Question: I'm currently working with Crystal Report 13 (Visual Studio 2010) with C# and I want to display a record details like below:

I want each data to grow automatically so I set the property 'Can Grow' to True. The problem is they're overlapping each other. Preferably, I want to display the data in a table/grid if possible as this can't be achieved by using Line Object.
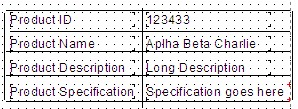
Answer: Right click on the section and then click Section below.
Insert 3 sub section after main detail section

try this it will work.